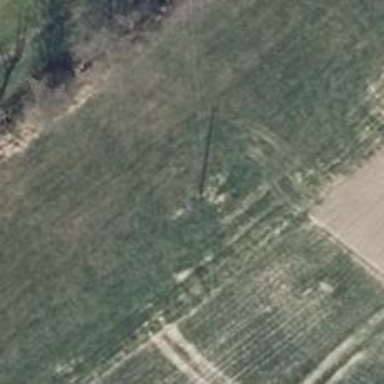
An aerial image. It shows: Power pole.